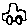
Label: car